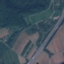
Land use / land cover: Highway